Question: I want to put some space between my videos which are in a inline-block I tried adding a margin-top but it doesn't seem to work? I also want to center my text on the right side of the video?
'''
<div style="display: inline-block;">
<div class="vidJava">
<iframe style="clear:left; float: left" src="http://www.youtube.com/embed/videoseries?list=PLFE2CE09D83EE3E28"
width="560px" height="315px" frameborder="0"></iframe>
<p style="float: left;">lorem upsum unhgt nuhj ifn hh h</p>
</div>
<div class="vidJava" style="margin-top:50px;">
<iframe style="clear:left; float: left" src="http://www.youtube.com/embed/videoseries?list=PLFE2CE09D83EE3E28"
width="560px" height="315px" frameborder="0"></iframe>
<p style="float: left;">lorem upsum unhgt nuhj ifn hh h</p>
</div>
</div>
'''
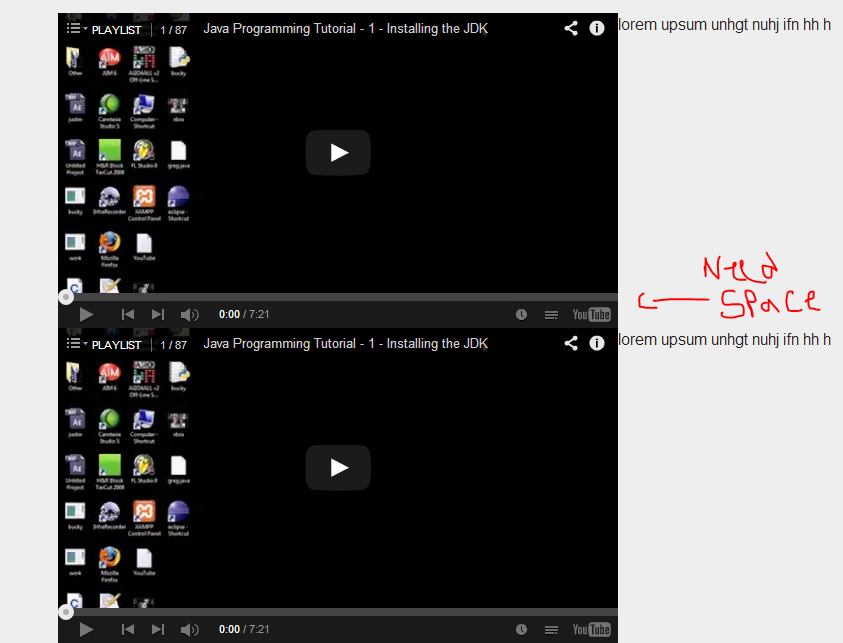
Answer: Add 'overflow:auto' to your '.vidJava' class.
<URL>